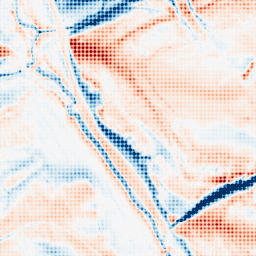
Category: classical
Decomposition family: gaussian_anisotropic
Decomposition parameters: sigma_x: 2
sigma_y: 10
Upsampling method: sinc_blackman
Upsampling parameters: scale: 8
kernel_size: 8
Upsampling scale: 8